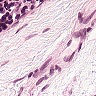
Metastatic tissue present: no